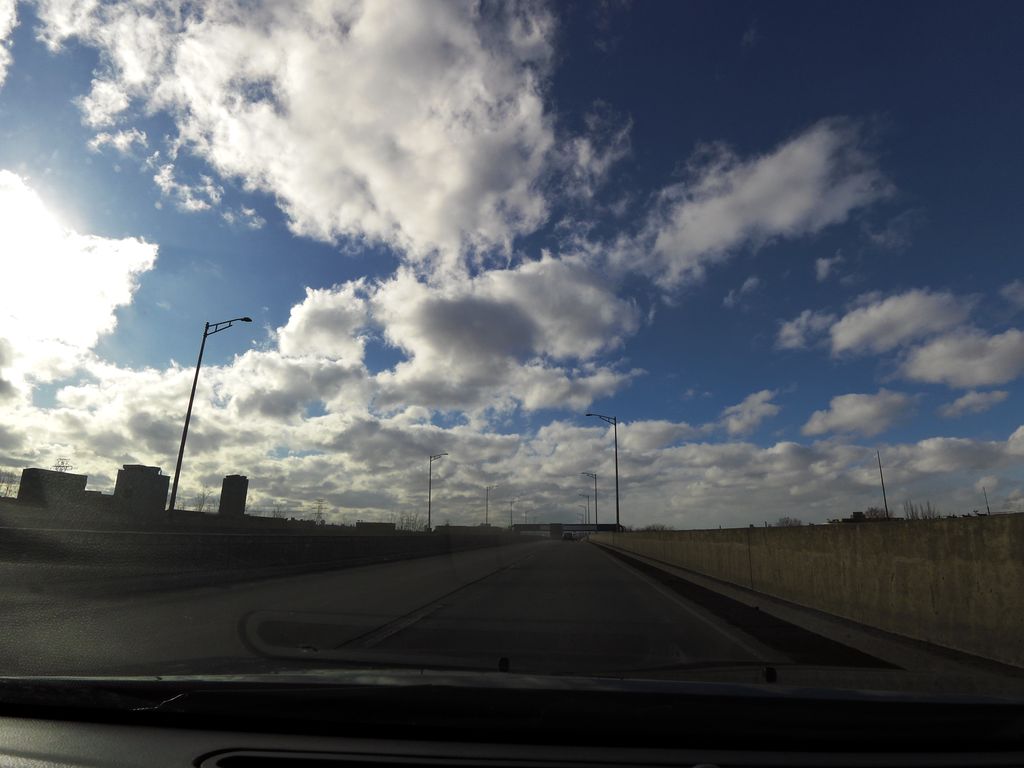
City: hamilton